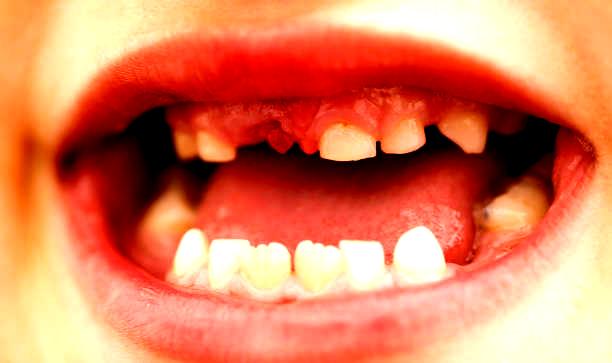
Condition: hypodontia